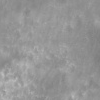
Atmospheric dust classification: not_dusty